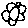
Label: flower